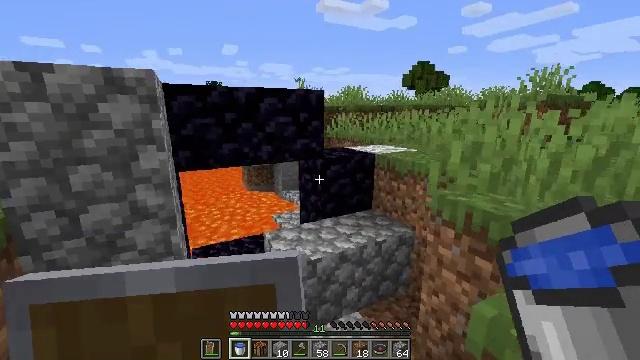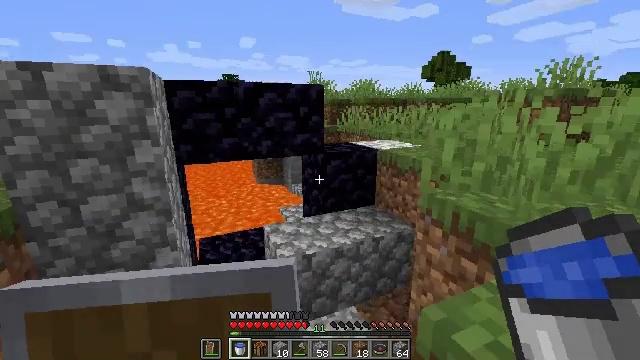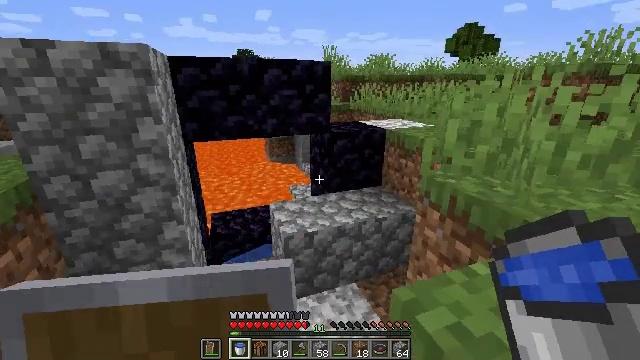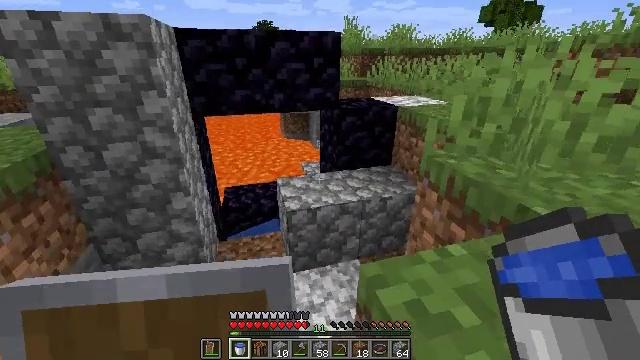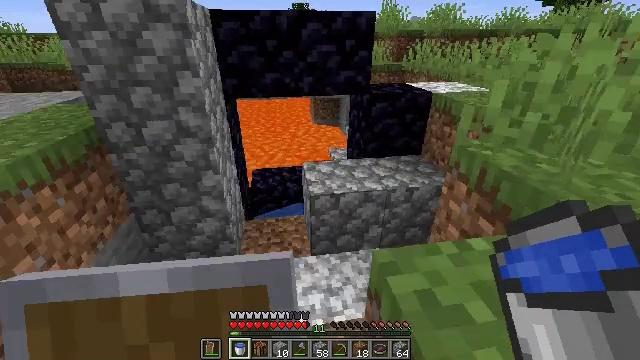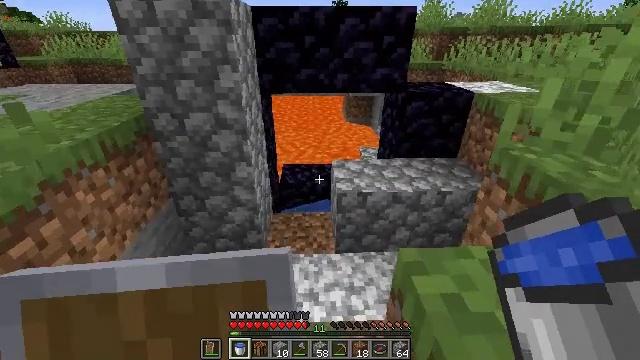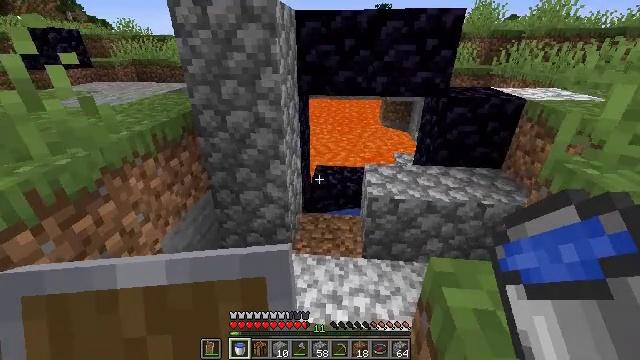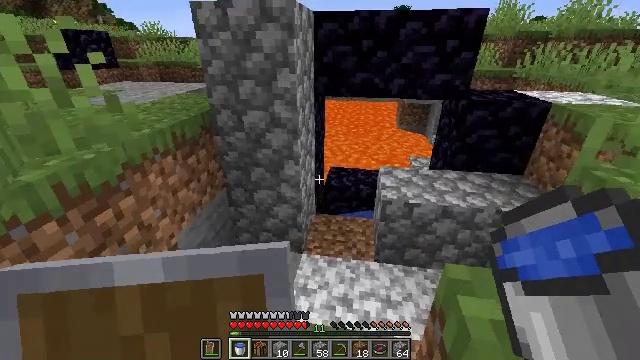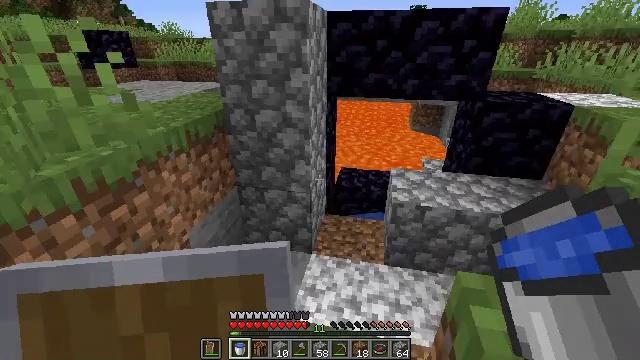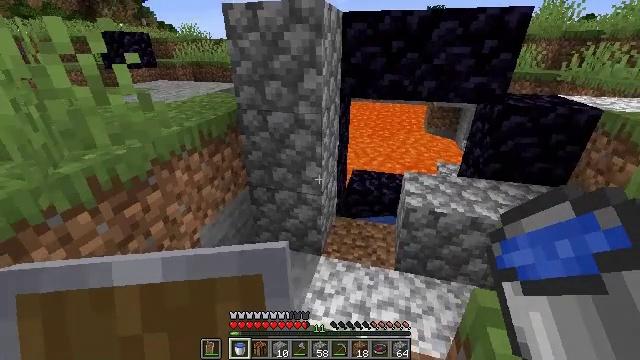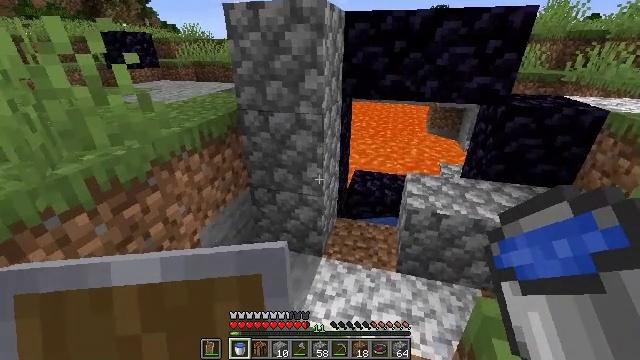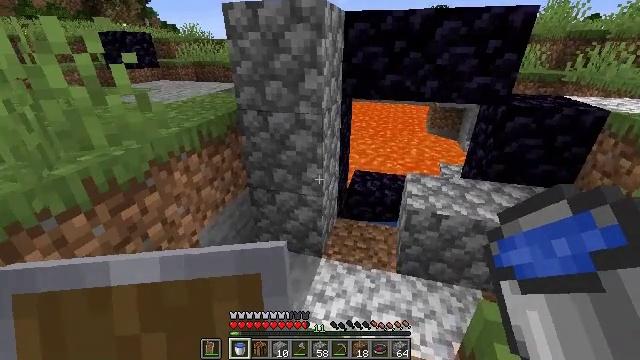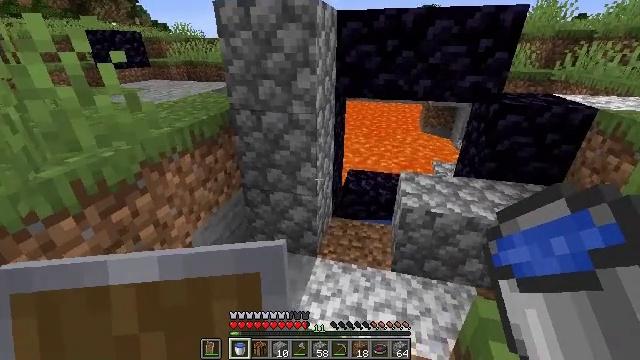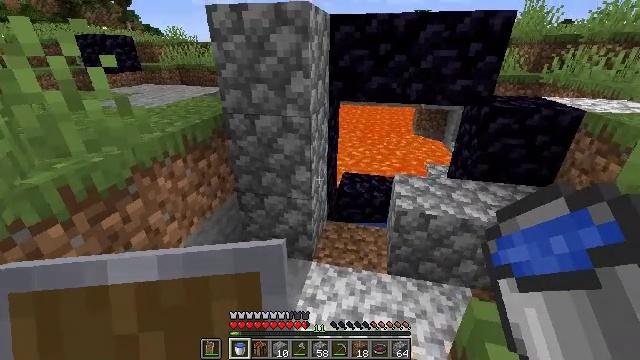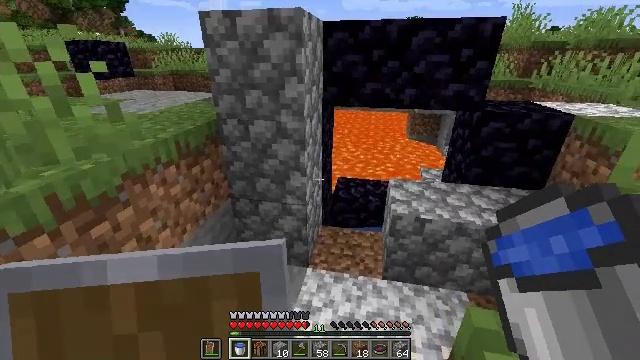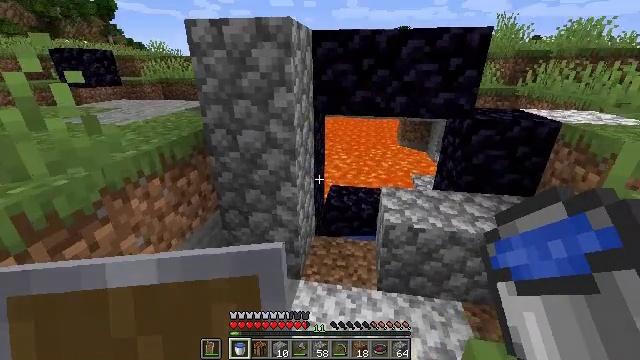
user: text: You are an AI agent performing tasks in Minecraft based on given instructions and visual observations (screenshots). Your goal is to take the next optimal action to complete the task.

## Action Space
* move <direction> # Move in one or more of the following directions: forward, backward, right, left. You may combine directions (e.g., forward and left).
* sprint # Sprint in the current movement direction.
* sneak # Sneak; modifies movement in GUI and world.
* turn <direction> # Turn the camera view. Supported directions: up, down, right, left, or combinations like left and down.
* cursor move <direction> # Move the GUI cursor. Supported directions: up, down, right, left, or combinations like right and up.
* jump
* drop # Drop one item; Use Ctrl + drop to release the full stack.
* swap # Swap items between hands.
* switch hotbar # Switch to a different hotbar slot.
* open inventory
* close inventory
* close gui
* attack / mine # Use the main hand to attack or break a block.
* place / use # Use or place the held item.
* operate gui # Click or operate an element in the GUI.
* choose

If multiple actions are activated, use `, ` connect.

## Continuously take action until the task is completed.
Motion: motion action
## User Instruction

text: Mine cobblestone underground.
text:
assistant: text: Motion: move right, turn left and down
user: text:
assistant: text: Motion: move right, turn left and down
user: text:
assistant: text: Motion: move right, turn left and down
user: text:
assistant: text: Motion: move right, turn left and down
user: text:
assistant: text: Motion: move right, turn left
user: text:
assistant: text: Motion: move right, turn left
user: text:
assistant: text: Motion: move right, turn left
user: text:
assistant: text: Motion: move right, turn left
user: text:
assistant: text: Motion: move right, turn left
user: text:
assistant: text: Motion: no_op
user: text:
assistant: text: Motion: no_op
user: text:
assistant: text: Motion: turn right
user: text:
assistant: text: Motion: turn right
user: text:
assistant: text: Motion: move right, turn right and up
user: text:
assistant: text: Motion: move forward and move right, turn right and up
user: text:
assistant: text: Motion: move forward and move right, turn right and up
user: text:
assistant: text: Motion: move forward and move right, turn right and down
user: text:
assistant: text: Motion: move forward and move right, turn right
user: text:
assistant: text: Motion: move forward and move right, turn right
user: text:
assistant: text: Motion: move forward and move right
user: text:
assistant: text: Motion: move forward and move right
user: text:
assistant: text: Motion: move forward and move right
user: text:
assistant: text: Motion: move forward and move right
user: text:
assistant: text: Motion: move forward and move right
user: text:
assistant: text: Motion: move forward and move right
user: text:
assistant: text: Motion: move forward and move right, turn left
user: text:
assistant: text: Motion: move forward and move right, turn left
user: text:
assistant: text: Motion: move forward, turn left
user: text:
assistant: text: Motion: move forward, turn left and up
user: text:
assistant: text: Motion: turn left and up